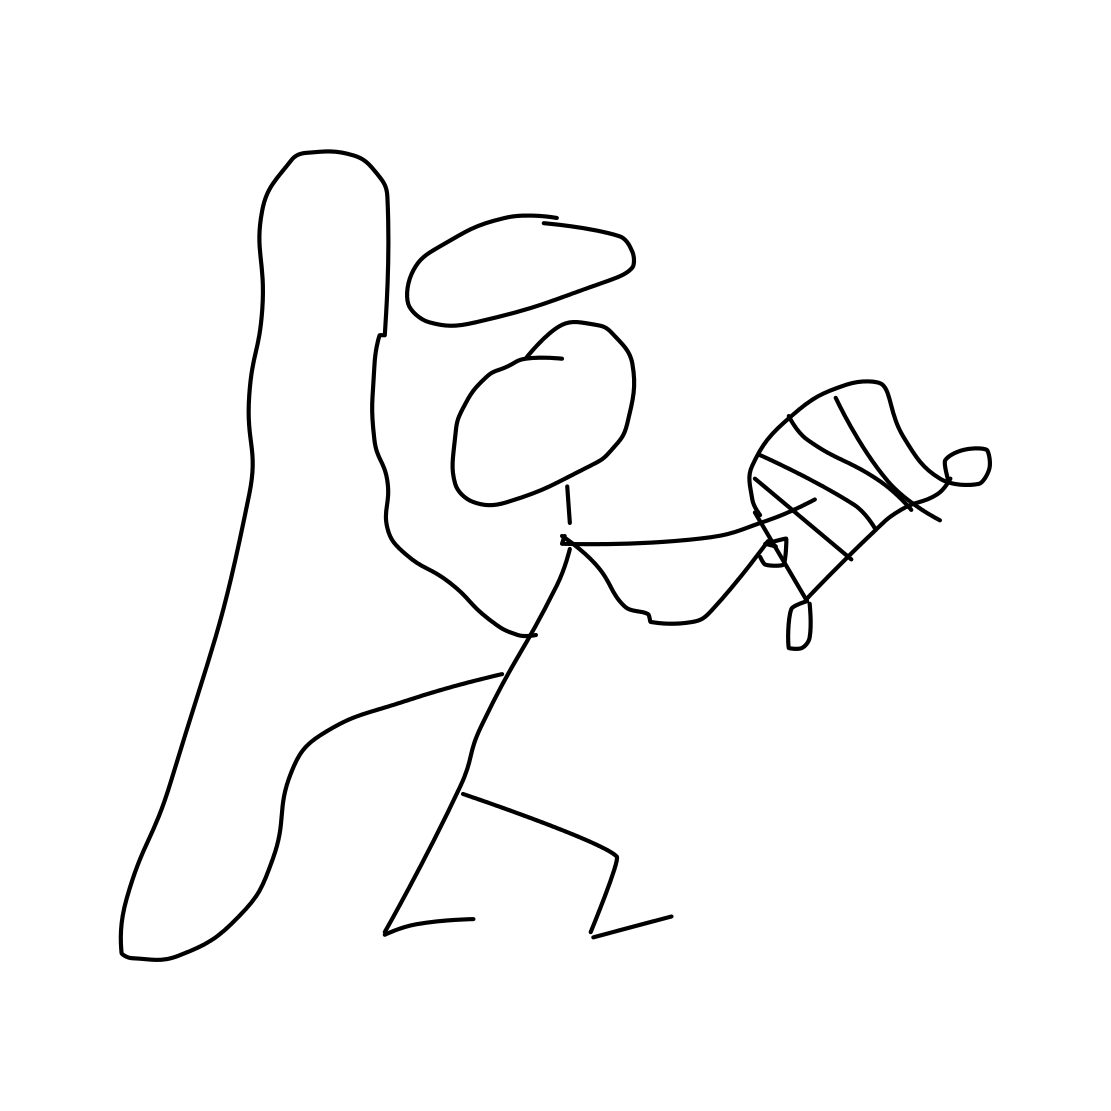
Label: angel